Question: What is the reading of the measurement in the image?
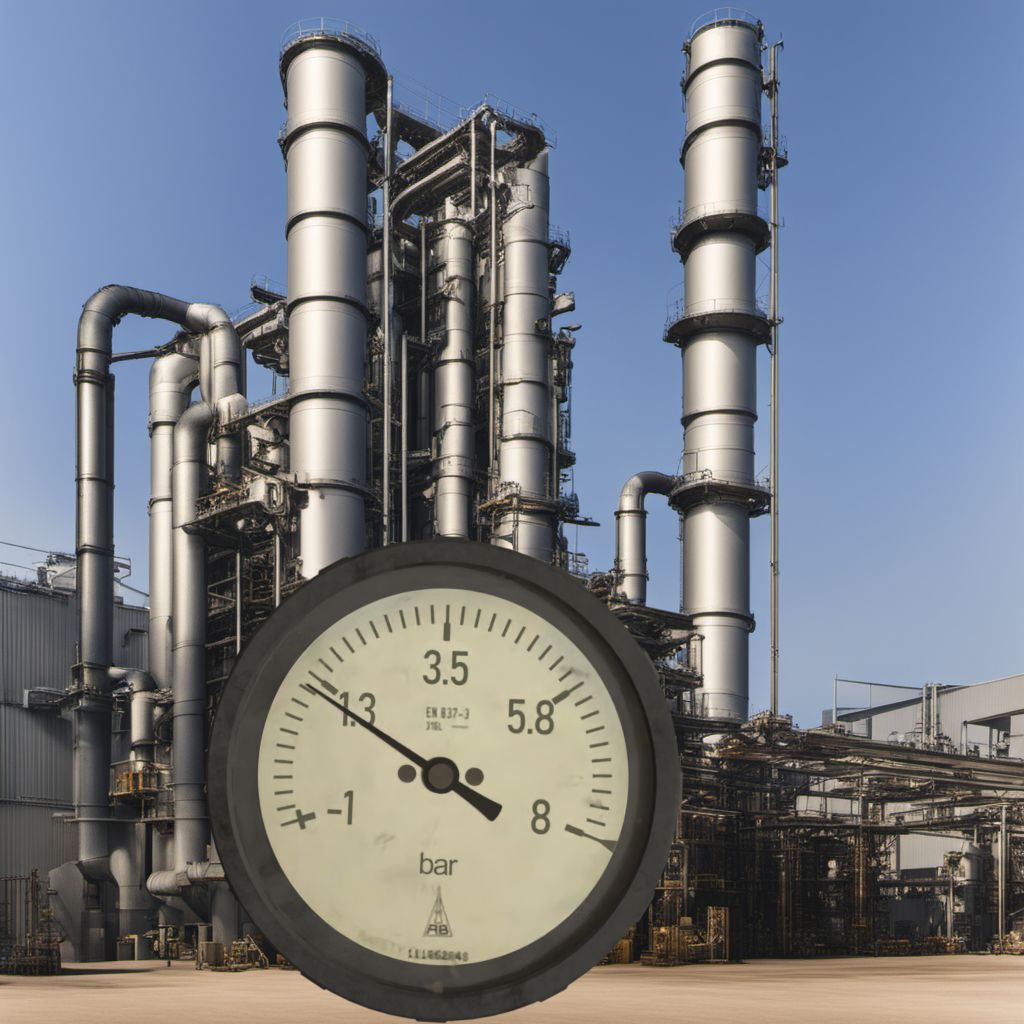
Answer: The result is 1.14
Question: What is the range of this measurement?
Answer: The range is from -1 to 8
Question: What is the minimum and maximum reading range of the measurement in the image?
Answer: The minimum value is -1 and the maximum value is 8